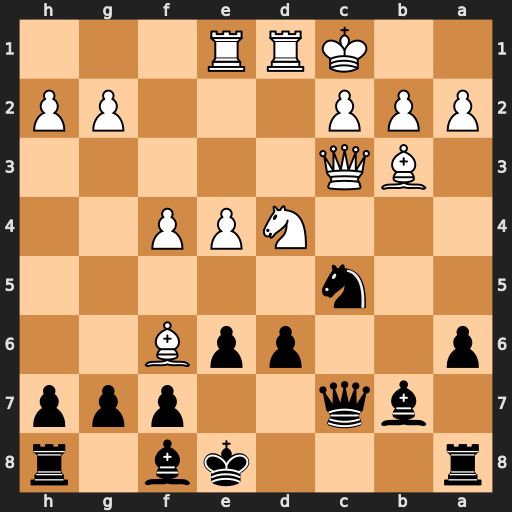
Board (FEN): r3kb1r/1bq2ppp/p2ppB2/2n5/3NPP2/1BQ5/PPP3PP/2KRR3
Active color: b
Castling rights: kq
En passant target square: -
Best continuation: gxf6 Ba4+ Kd8